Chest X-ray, PA view. Patient: 24 years old, sex M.
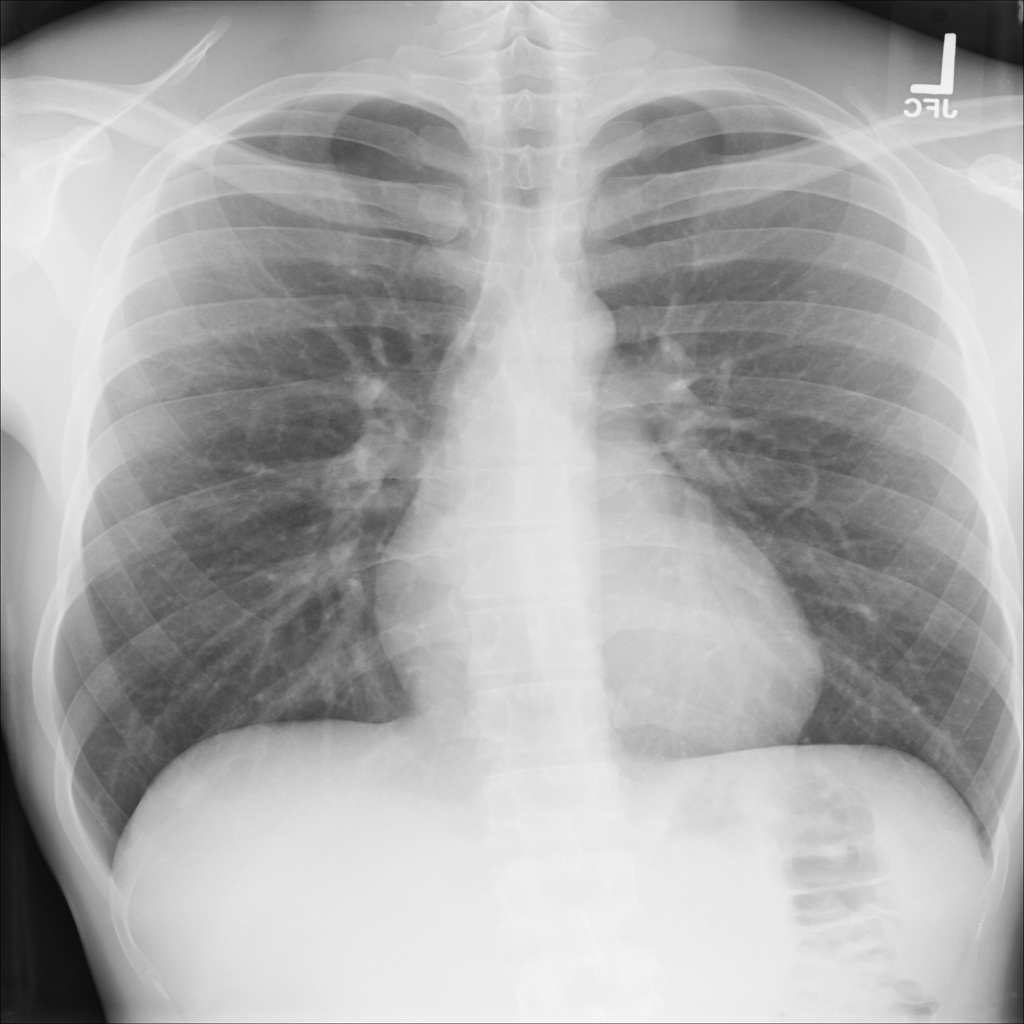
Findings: No Finding